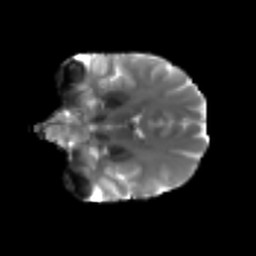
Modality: T2w
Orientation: coronal
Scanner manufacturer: siemens
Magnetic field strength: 3 T
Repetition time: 3.6 s
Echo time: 0.092 s